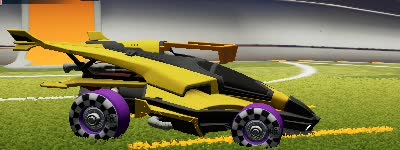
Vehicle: aftershock